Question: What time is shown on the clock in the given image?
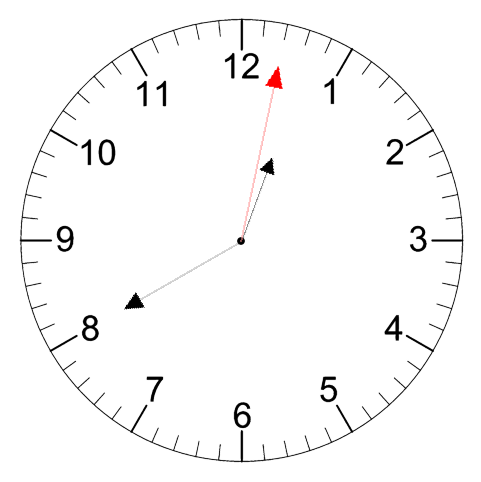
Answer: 12:40:02